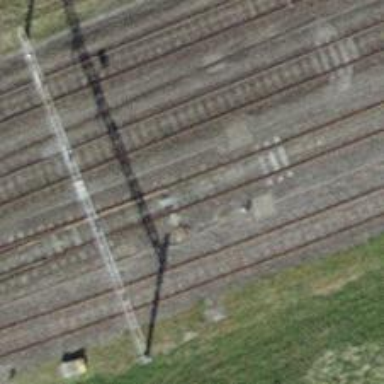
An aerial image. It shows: Railway switch.